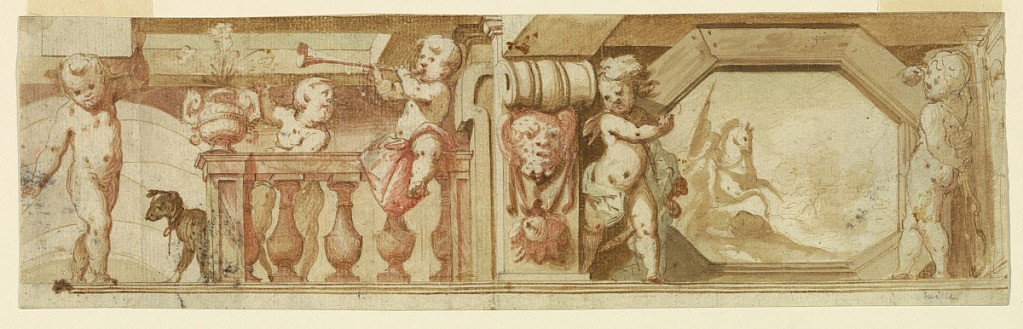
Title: Frieze
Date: ca. 1620
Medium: Pen and brown ink, brown, rose, green wash, black chalk Support: white laid paper
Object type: Drawing
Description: At left loggia shown from underneath. Child riding on balustrade blows a trumpet, another listens, third supports an imaginary rafter, -Right two children hold frame of painting representing a battle